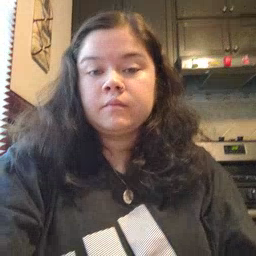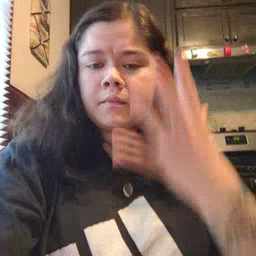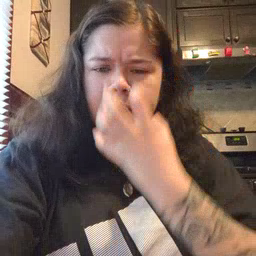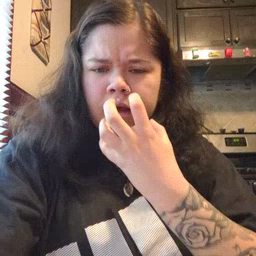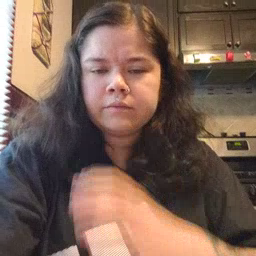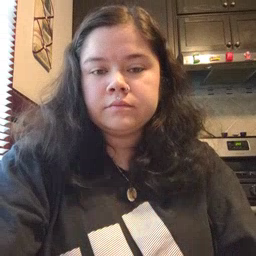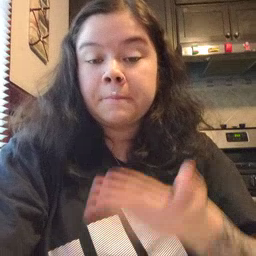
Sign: mad